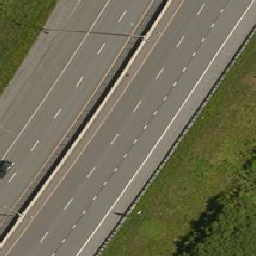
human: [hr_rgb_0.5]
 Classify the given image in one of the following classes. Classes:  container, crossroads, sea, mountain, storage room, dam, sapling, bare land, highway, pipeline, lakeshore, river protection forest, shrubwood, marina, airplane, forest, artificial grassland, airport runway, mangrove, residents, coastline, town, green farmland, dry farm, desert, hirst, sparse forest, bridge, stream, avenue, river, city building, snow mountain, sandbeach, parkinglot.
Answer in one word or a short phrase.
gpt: highway